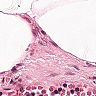
Metastatic tissue present: no